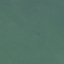
Land use / land cover: SeaLake